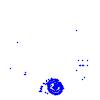
Particle: electron